Question: So I have a gridview in a windows form application and when I click my button the gridview is populated, the title column/row reads Tag (because I set it that way(below code)) but what if I wanted the Tag title to be replaced with what ever is typed in a textbox, how would I change the below code?
'''
Tag = n.Element("GroupName").Value
'''
Full code:
'''
XDocument xDoc = XDocument.Load(tagUri);
var Tag = xDoc.Descendants("Group")
.Select(n => new
{
Tag = n.Element("GroupName").Value, // Tag in this line represents the column name, I would like this changed to be a textbox input.
})
.ToList();
dataGridView4.DataSource = Tag;
'''

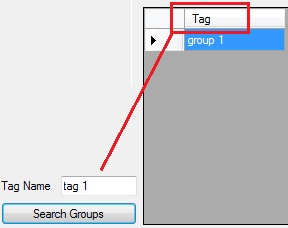
Answer: You can set the column's header afterwards:
'''
datagridView4.Columns[0].HeaderText = textbox1.Text;
'''